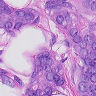
Metastatic tissue present: yes